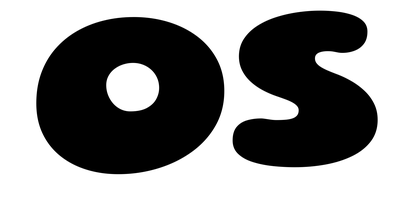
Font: Gluten_ExtraBold